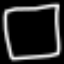
Label: square